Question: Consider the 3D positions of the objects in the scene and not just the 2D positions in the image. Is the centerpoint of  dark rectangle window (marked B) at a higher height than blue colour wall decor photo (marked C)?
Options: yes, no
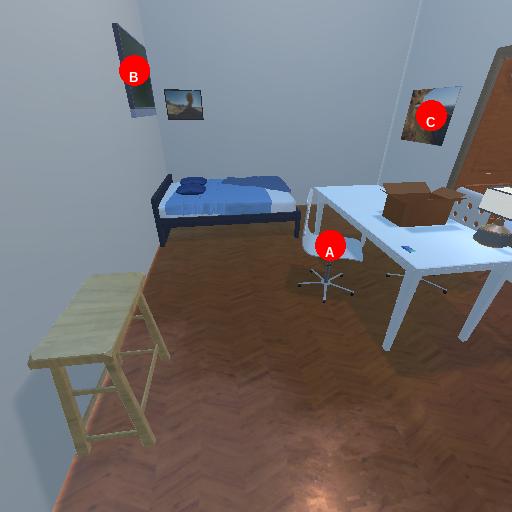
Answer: yes